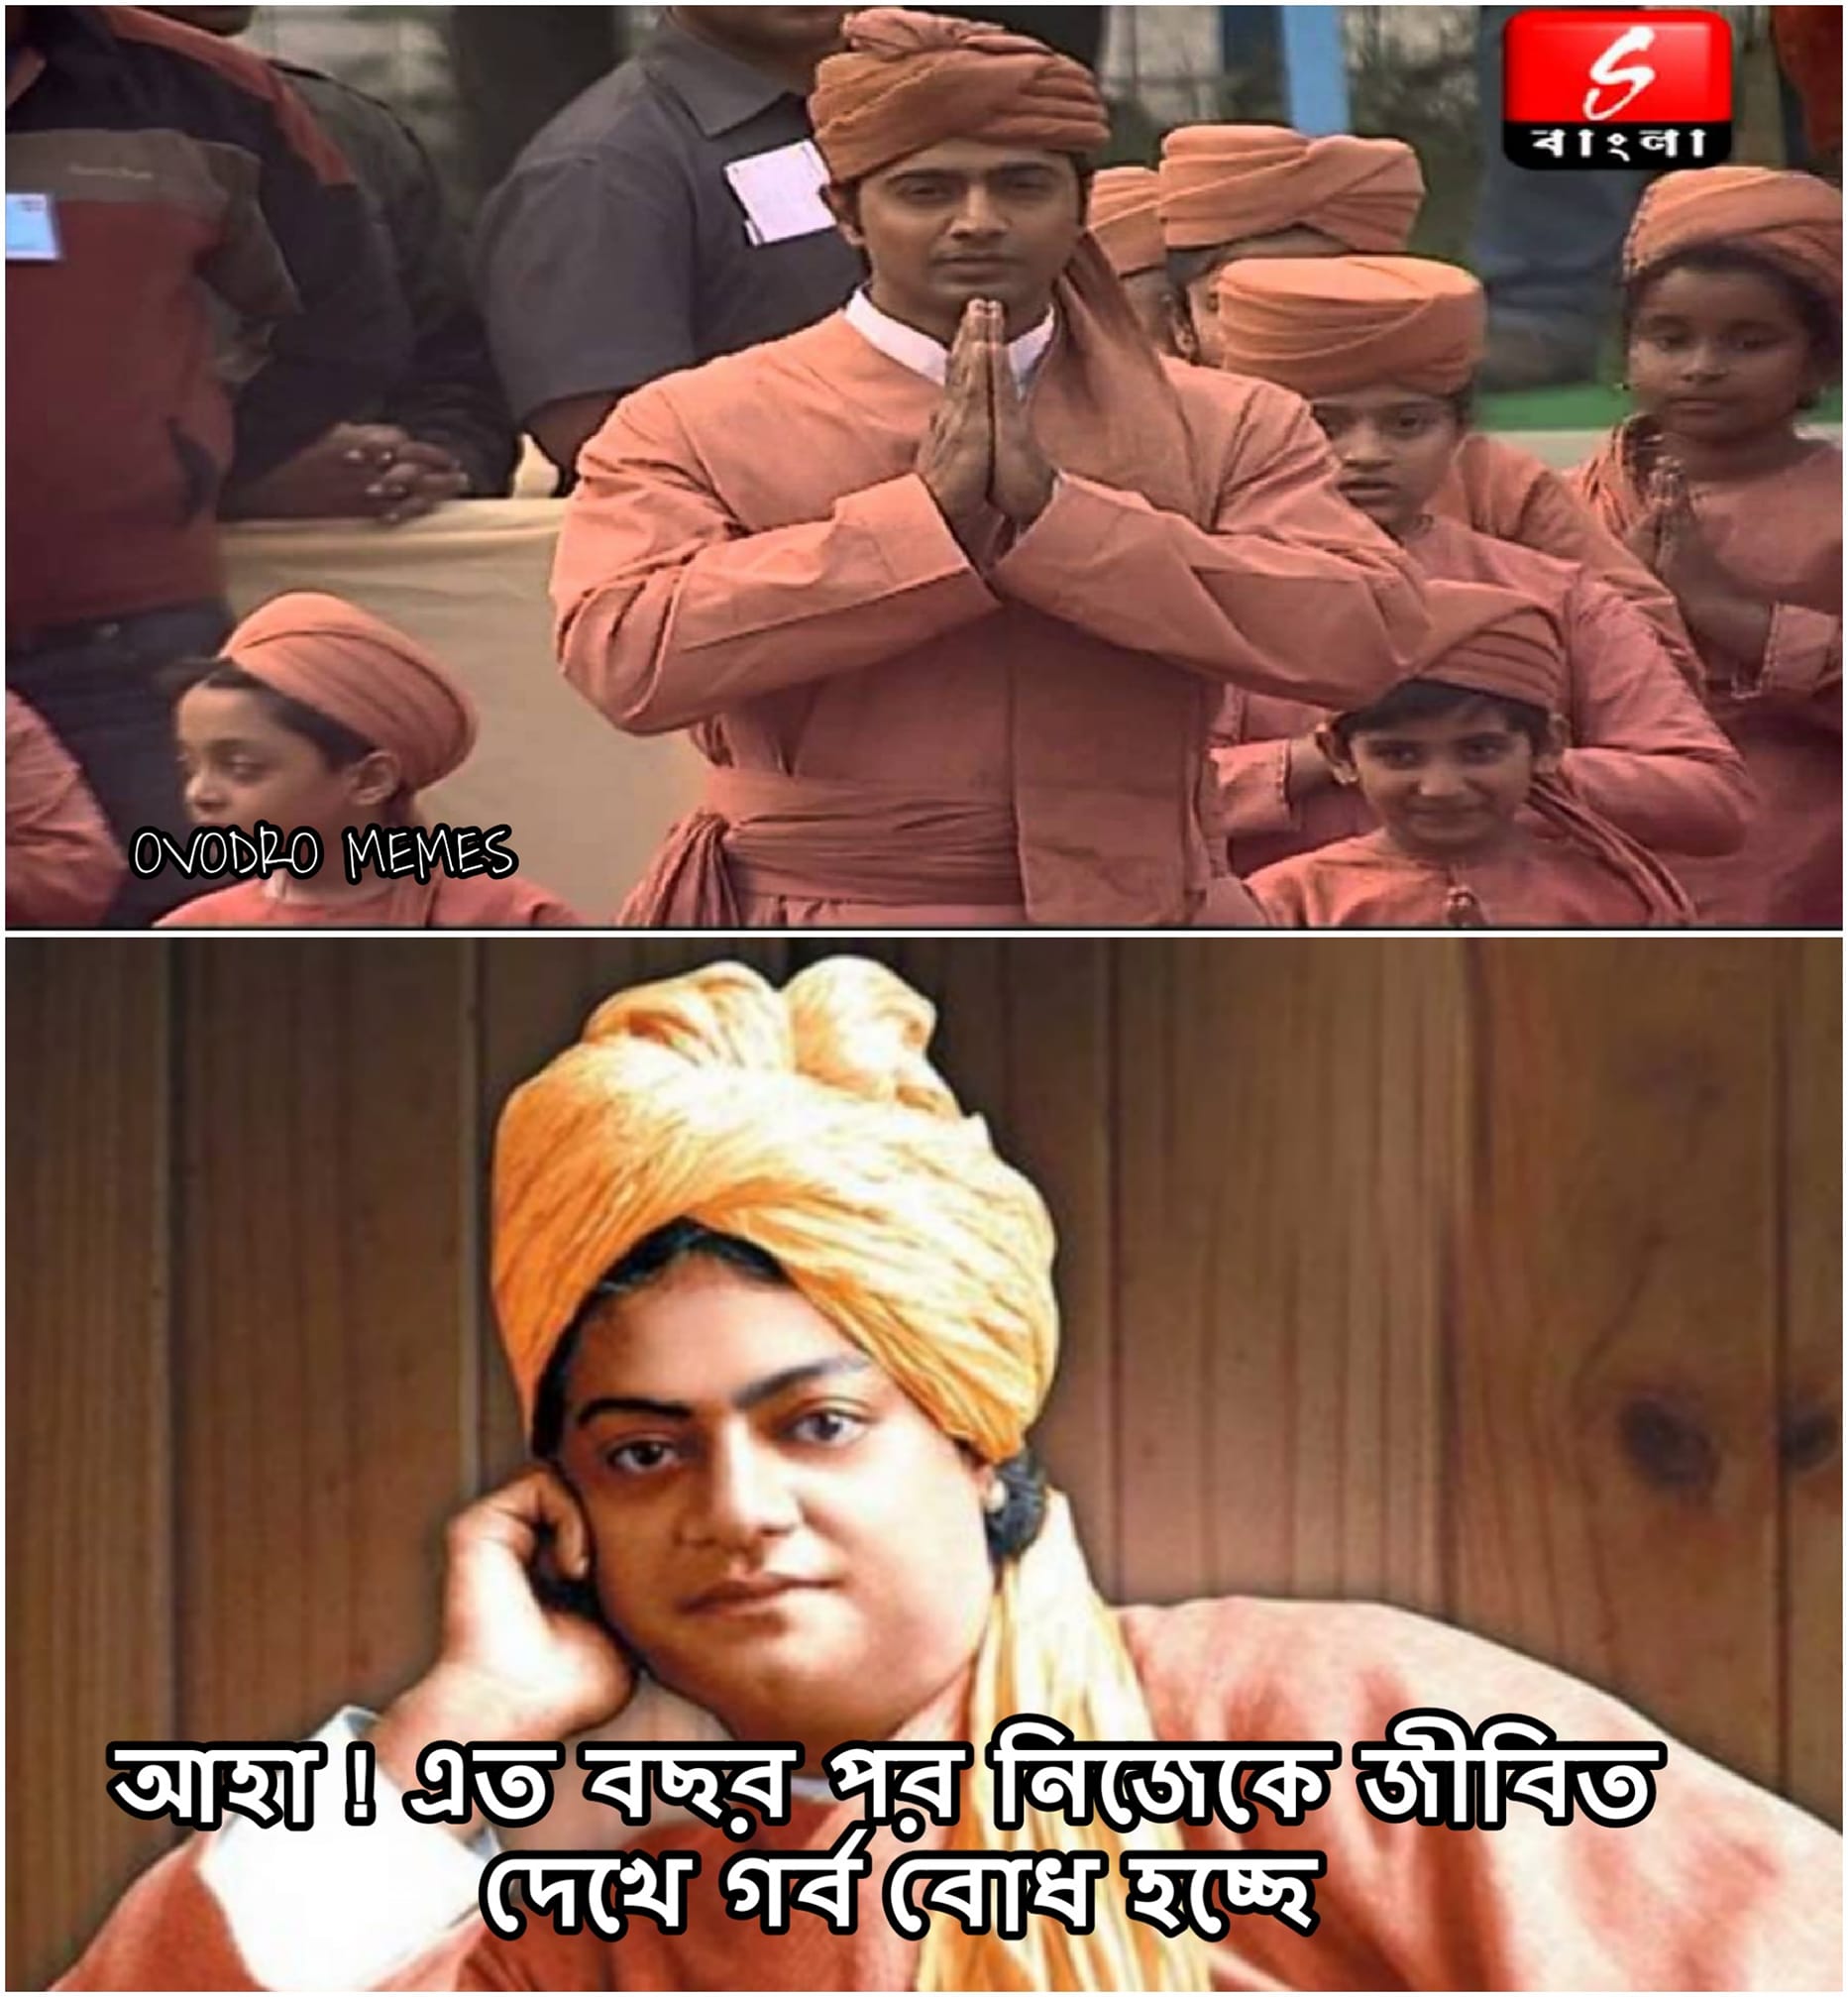
Caption: আহা !   এত বছর পর নিজেকে জীবিত দেখে গর্ব বোধ হচ্ছে
Label: non-hate